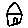
Label: house